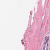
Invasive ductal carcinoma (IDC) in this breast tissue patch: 0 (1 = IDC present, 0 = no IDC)